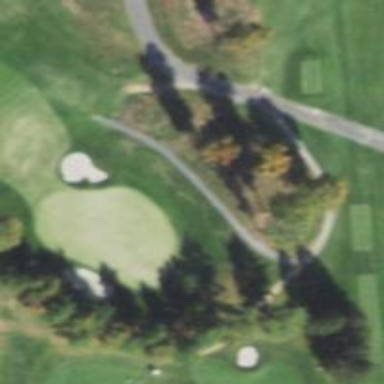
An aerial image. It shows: Path used for both walking and golf.